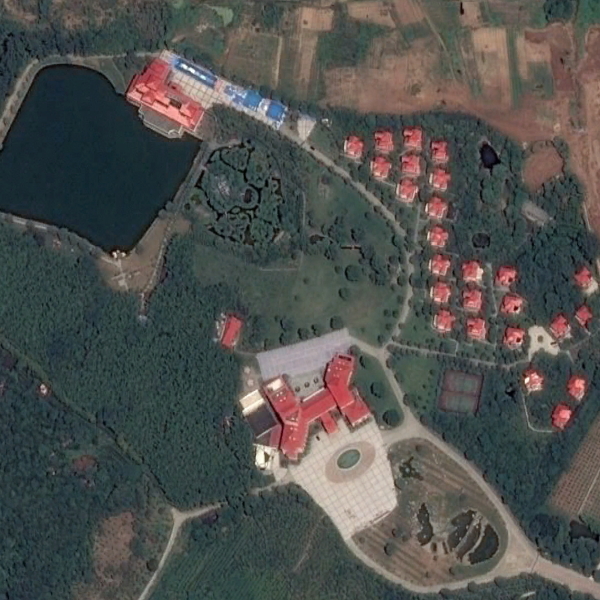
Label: Resort